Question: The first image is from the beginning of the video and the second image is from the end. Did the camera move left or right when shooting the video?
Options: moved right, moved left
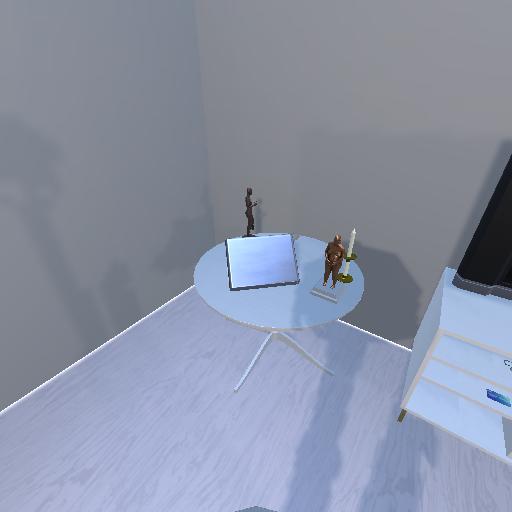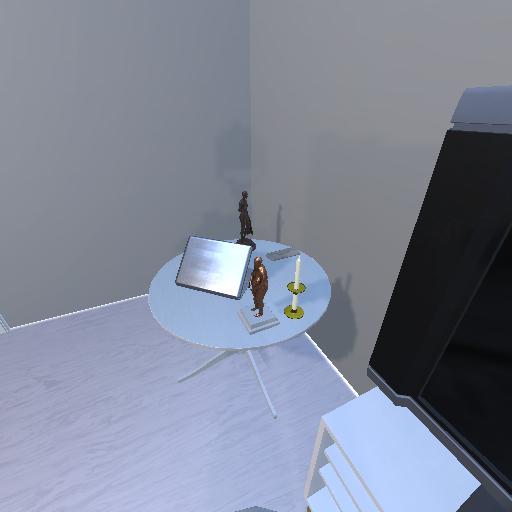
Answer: moved right